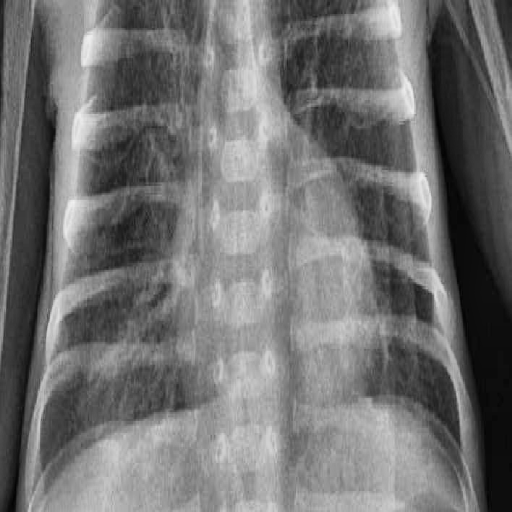
Finding: PNEUMONIA